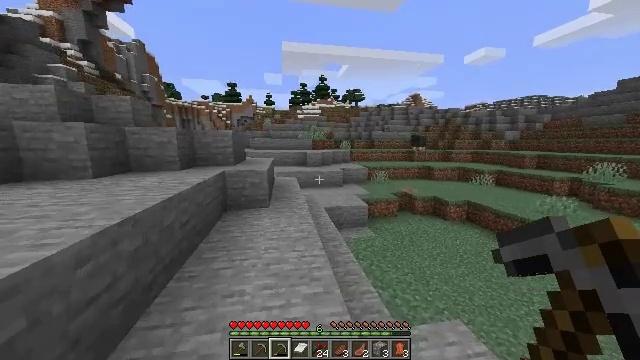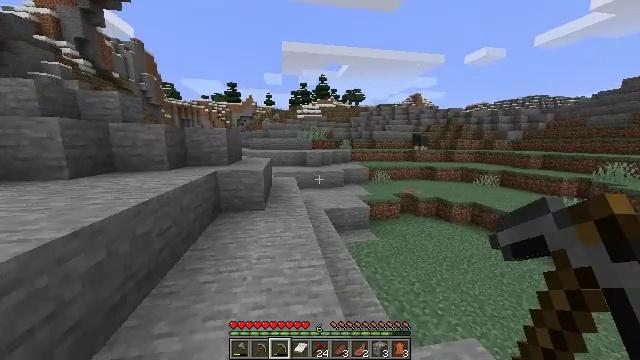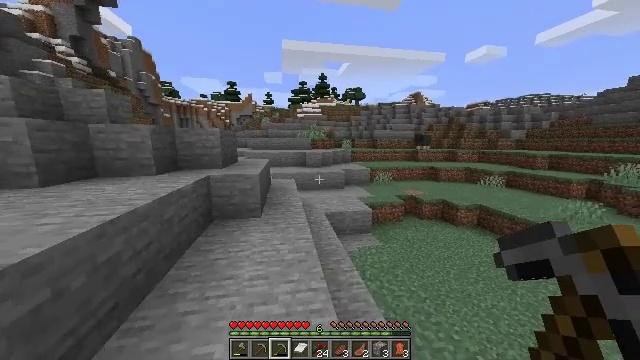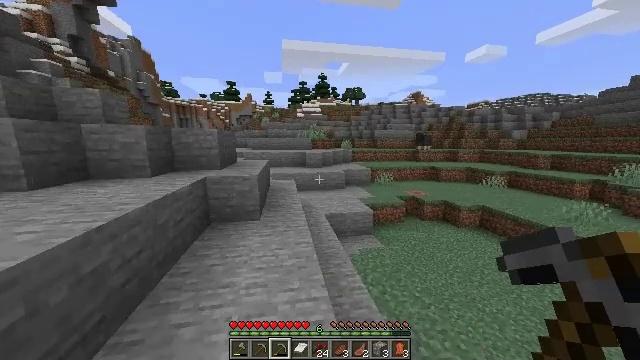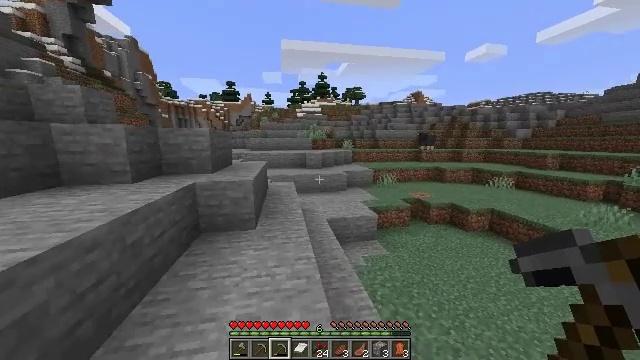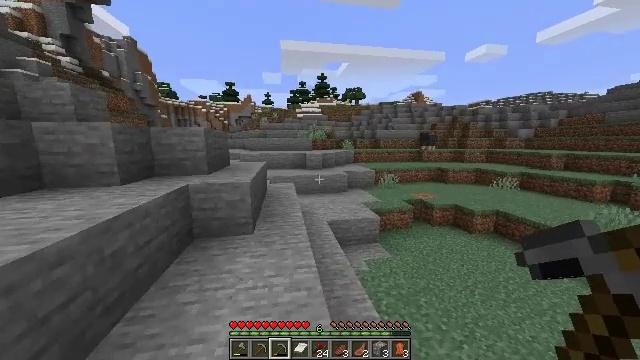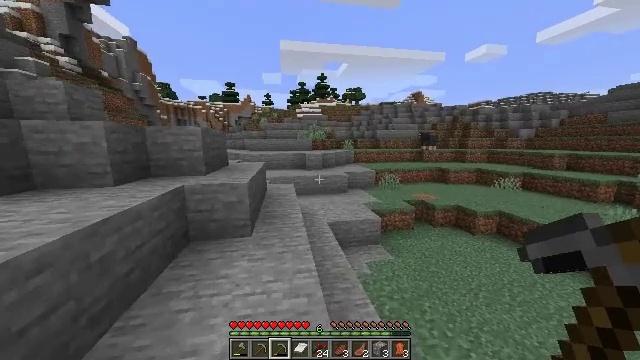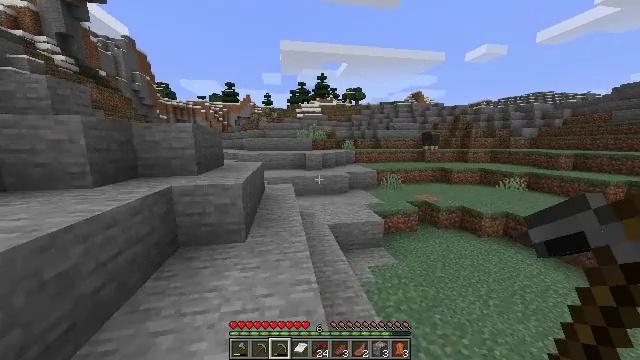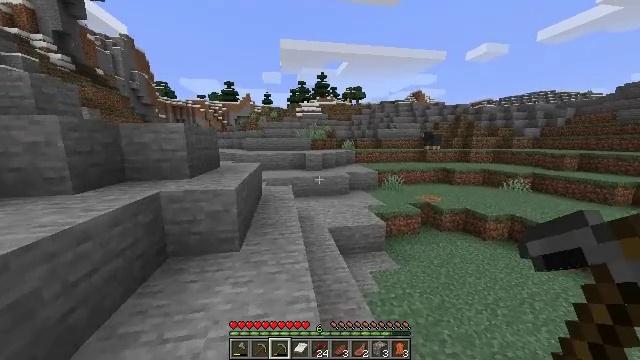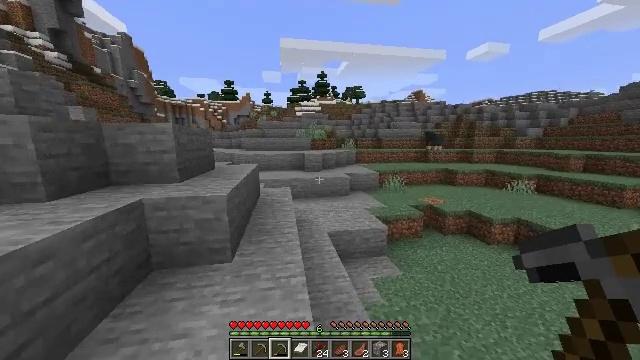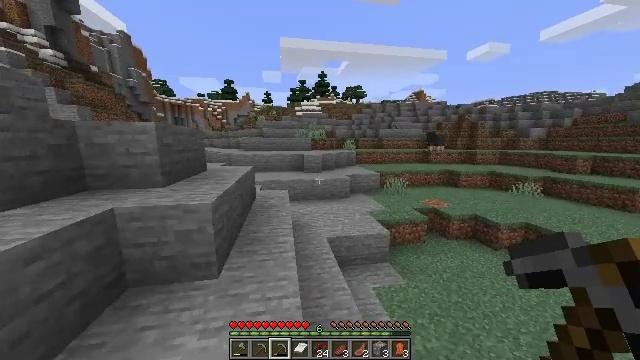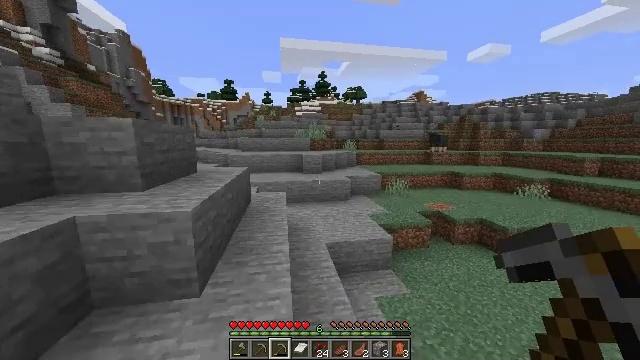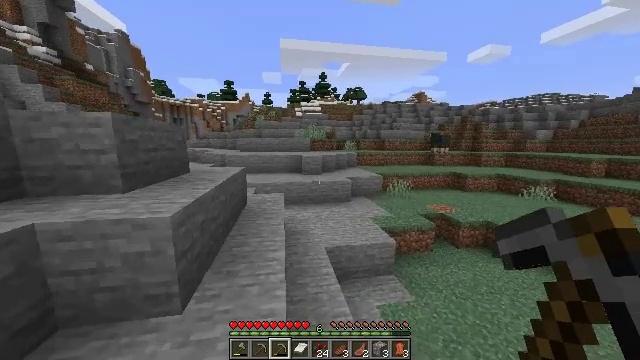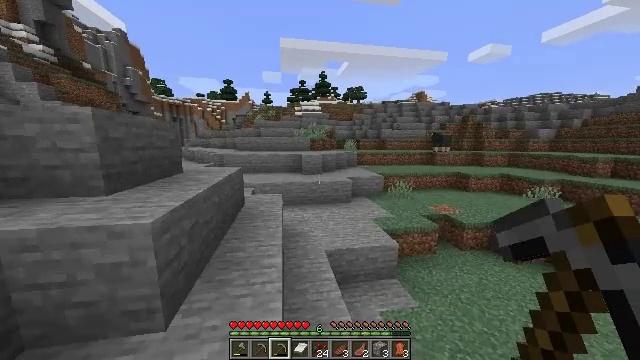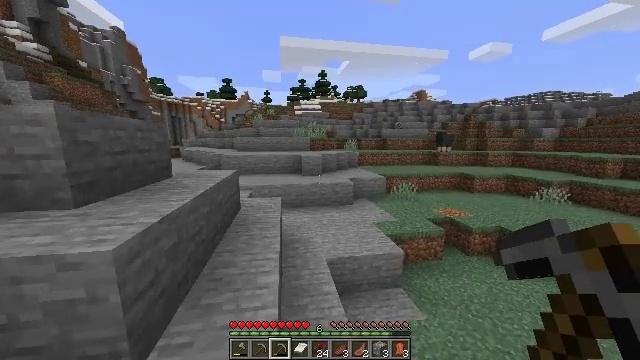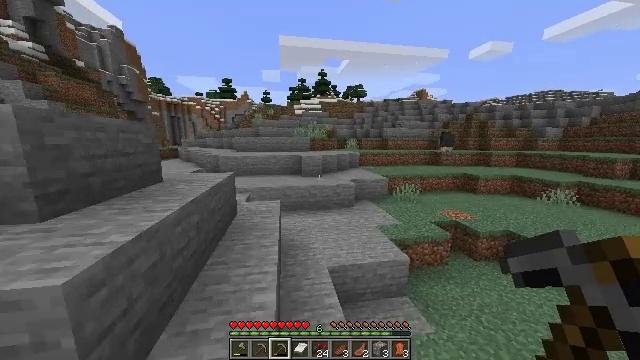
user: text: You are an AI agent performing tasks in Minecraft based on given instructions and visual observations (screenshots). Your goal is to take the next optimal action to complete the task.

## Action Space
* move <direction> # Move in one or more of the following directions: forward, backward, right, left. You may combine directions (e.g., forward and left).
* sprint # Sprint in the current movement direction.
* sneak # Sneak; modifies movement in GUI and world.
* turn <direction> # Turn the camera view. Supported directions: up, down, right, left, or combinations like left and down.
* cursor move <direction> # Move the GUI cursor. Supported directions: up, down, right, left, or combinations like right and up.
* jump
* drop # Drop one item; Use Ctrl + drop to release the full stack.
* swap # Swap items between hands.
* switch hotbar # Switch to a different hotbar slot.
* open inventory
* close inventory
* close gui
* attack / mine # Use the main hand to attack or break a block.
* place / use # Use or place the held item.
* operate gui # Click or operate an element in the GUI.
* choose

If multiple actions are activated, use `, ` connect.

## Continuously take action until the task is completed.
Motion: motion action
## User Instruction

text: Collect the mushroom stem from giant mushrooms.
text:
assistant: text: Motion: move forward, sprint
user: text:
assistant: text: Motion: move forward, sprint
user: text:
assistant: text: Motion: move forward, sprint
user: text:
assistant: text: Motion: move forward, sprint
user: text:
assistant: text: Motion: move forward, sprint
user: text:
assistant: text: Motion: move forward, sprint
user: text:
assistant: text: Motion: move forward, sprint
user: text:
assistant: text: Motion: move forward, sprint
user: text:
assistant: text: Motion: move forward, sprint
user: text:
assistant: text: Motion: move forward, sprint
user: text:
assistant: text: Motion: move forward, sprint
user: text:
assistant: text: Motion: move forward, sprint
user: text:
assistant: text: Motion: move forward, sprint
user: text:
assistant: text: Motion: move forward, sprint
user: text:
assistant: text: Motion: move forward, sprint
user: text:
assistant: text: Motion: move forward, sprint
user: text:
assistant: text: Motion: move forward, sprint
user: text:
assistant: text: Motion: move forward, sprint
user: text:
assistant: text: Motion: move forward, sprint
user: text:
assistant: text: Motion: move forward, sprint
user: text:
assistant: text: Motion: move forward, sprint, turn left and up
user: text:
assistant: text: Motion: move forward, sprint, turn left and up
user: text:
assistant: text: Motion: move forward, sprint, turn left
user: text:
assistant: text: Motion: move forward, sprint
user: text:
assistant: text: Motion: move forward, sprint
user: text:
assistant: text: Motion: move forward, sprint
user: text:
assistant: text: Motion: move forward, sprint
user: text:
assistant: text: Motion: move forward, sprint
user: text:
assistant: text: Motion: move forward, sprint
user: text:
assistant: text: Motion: move forward, sprint